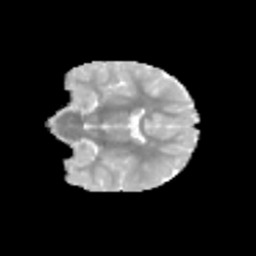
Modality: MD
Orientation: coronal
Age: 9
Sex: female
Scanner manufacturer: siemens
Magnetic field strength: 3 T
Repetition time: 3.8 s
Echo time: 0.07 s